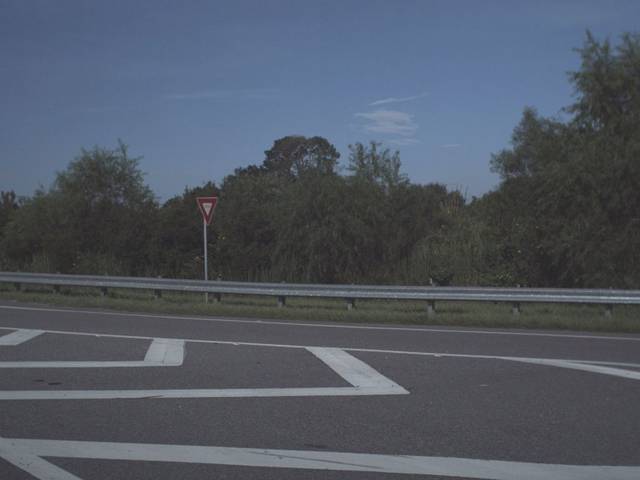
Region: United States
Coordinates: 28.048, -81.79